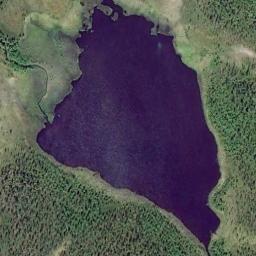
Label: lake